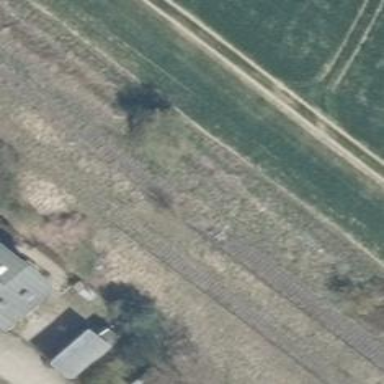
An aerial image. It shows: Platform on the railway.